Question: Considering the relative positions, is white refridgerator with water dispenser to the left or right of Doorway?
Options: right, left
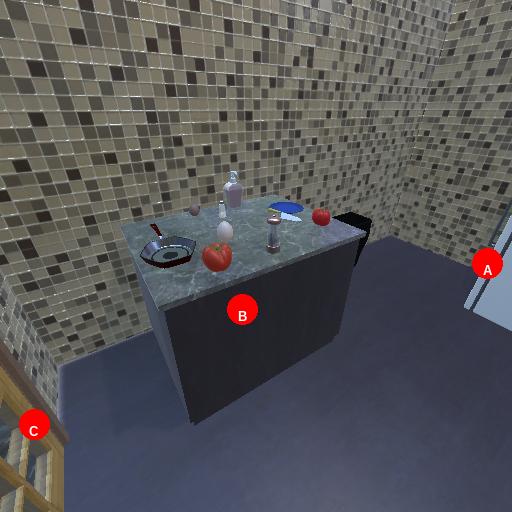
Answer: right